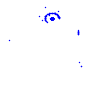
Particle: electron